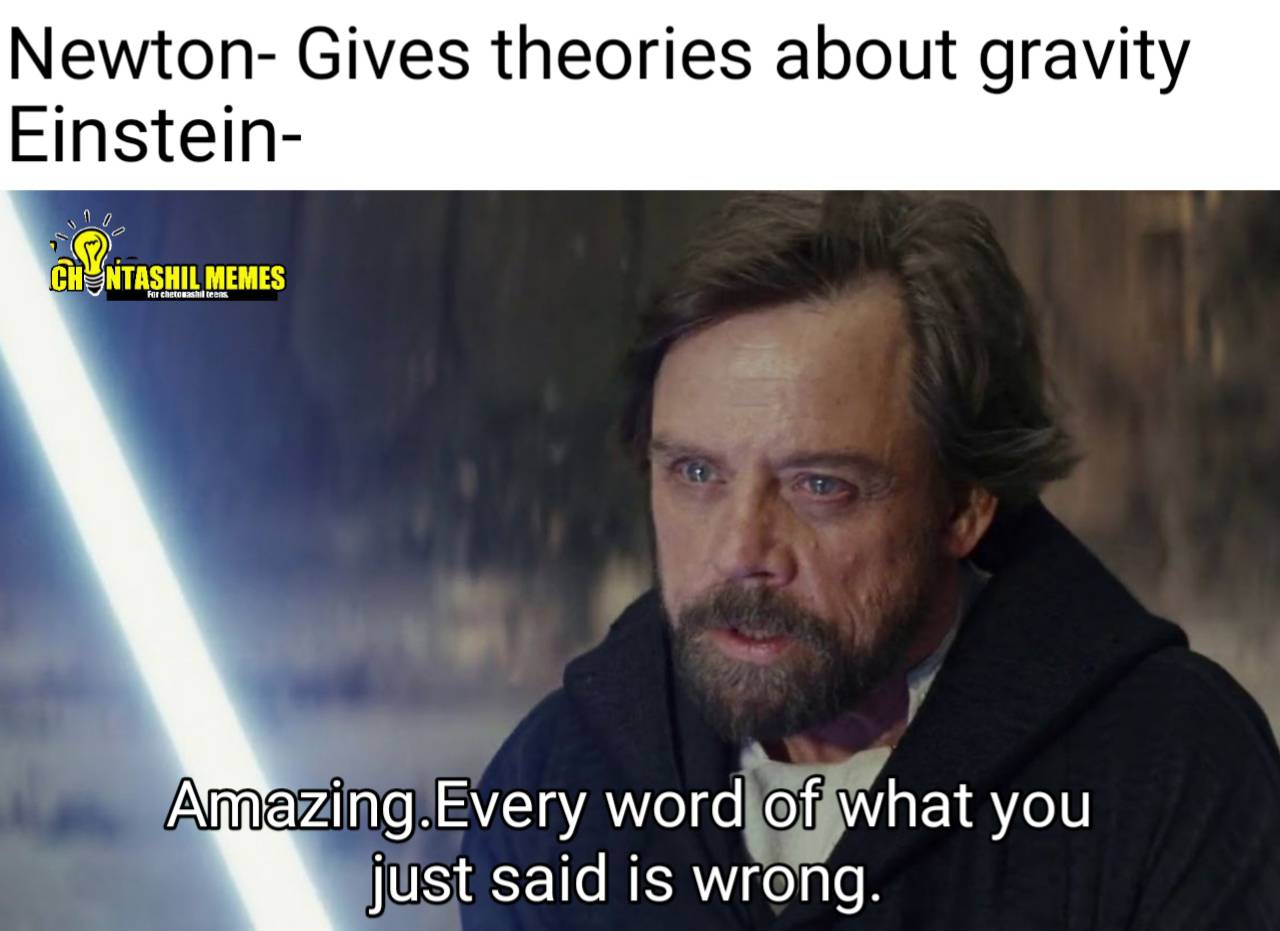
Caption: Newton - Gives theories about gravity   Einstein-   Amazing. Every word of what you just said is wrong.
Label: non-hate